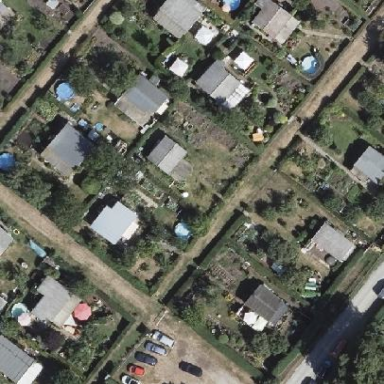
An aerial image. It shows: Plot in the allotments.